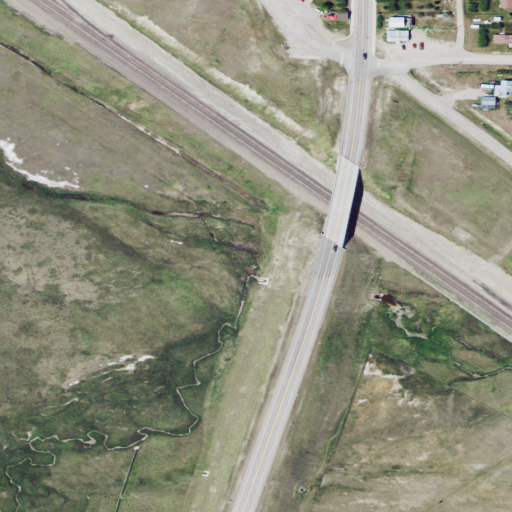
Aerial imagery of valley in Montana named Stevens Gulch containing grassland, shrub, open development, low intensity development, medium intensity development, and cultivated crops